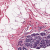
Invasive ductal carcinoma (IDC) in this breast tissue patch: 0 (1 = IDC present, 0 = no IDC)